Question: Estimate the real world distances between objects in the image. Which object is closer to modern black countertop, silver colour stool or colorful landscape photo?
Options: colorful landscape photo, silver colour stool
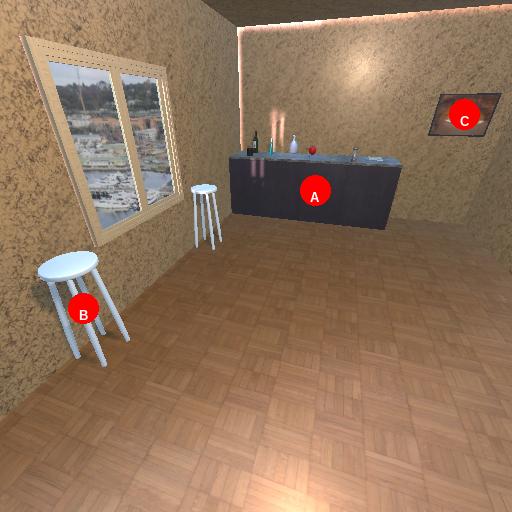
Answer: colorful landscape photo